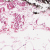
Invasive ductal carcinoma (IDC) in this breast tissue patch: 0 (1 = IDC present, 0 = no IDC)